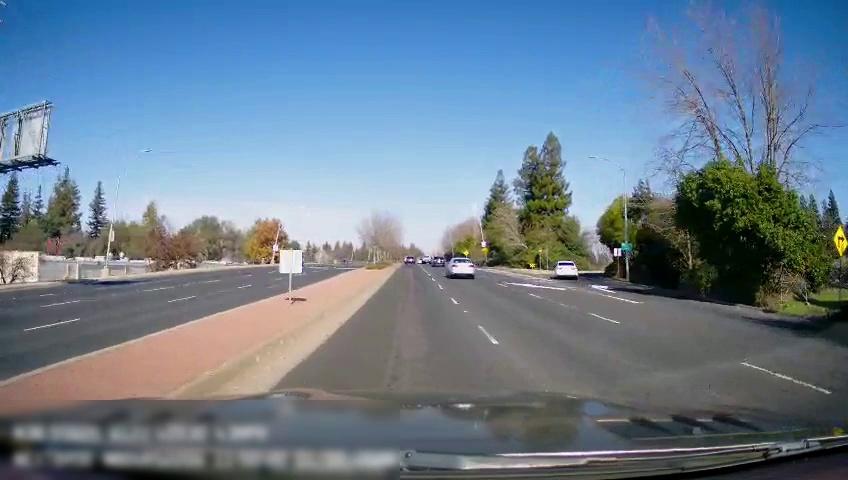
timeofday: Day
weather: Sunny
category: Drivable Space
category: Drivable Space
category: Vehicles | SUV
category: Vehicles | Car
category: Vehicles | Car
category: Vehicles | Truck
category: Lanes | Current Lane
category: Lanes | Alternate Lane
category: Lanes | Opposite Lane
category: Lanes | Opposite Lane
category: Lanes | Opposite Lane
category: Traffic | Signs